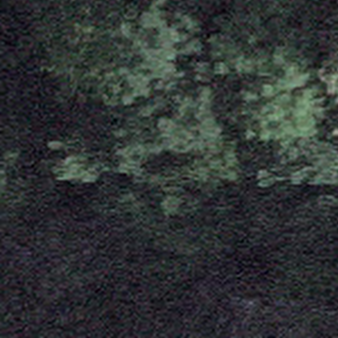
Label: other